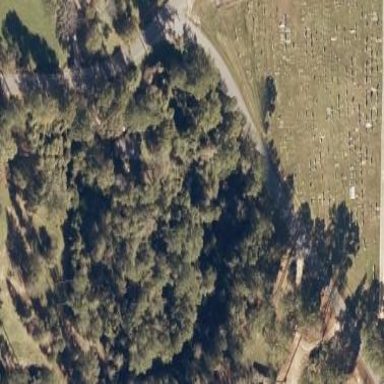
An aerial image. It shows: Graveyard.